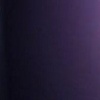
Label: space